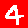
Digit: 4